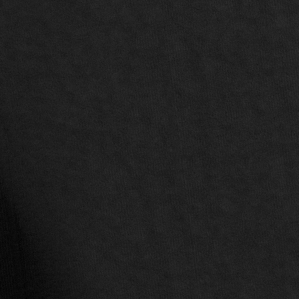
Label: non_frost